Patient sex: M
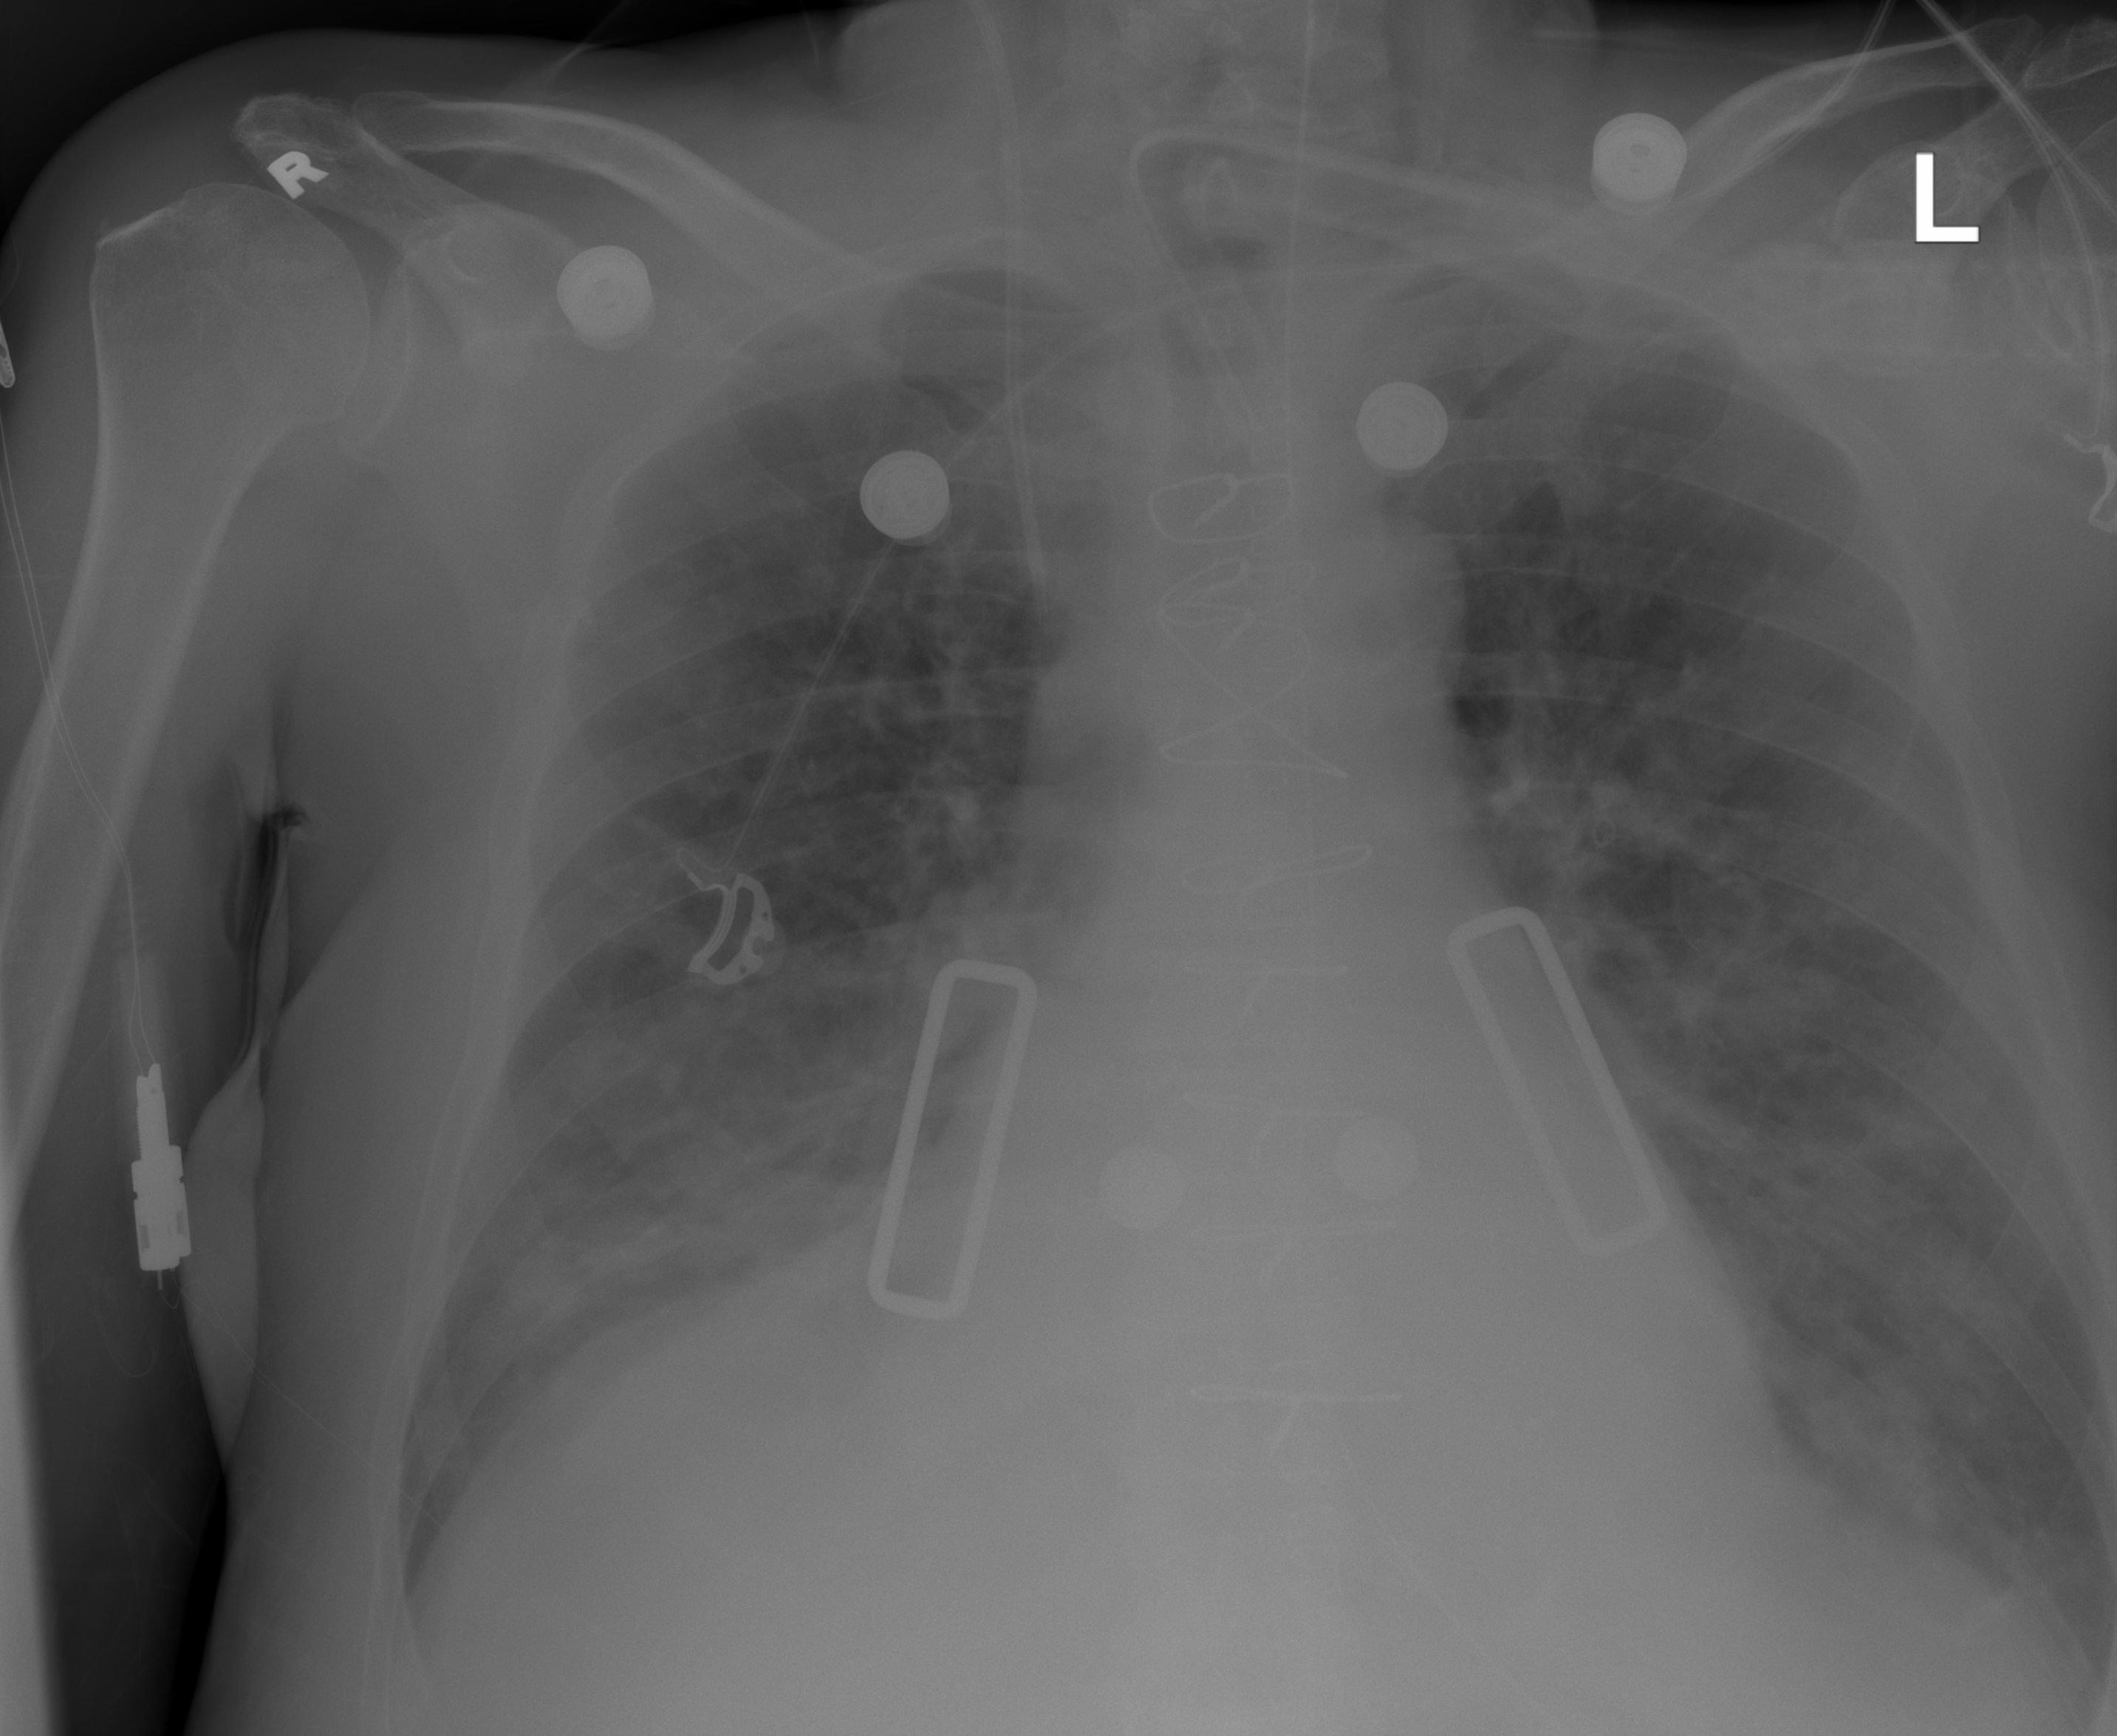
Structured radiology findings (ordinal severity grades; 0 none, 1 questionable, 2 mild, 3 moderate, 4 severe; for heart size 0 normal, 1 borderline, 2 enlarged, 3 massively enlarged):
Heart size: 2
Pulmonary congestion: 0
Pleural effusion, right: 0
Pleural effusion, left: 2
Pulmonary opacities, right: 0
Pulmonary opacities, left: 0
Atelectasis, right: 2
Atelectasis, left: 2